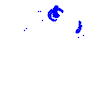
Particle: electron